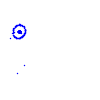
Particle: proton